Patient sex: F
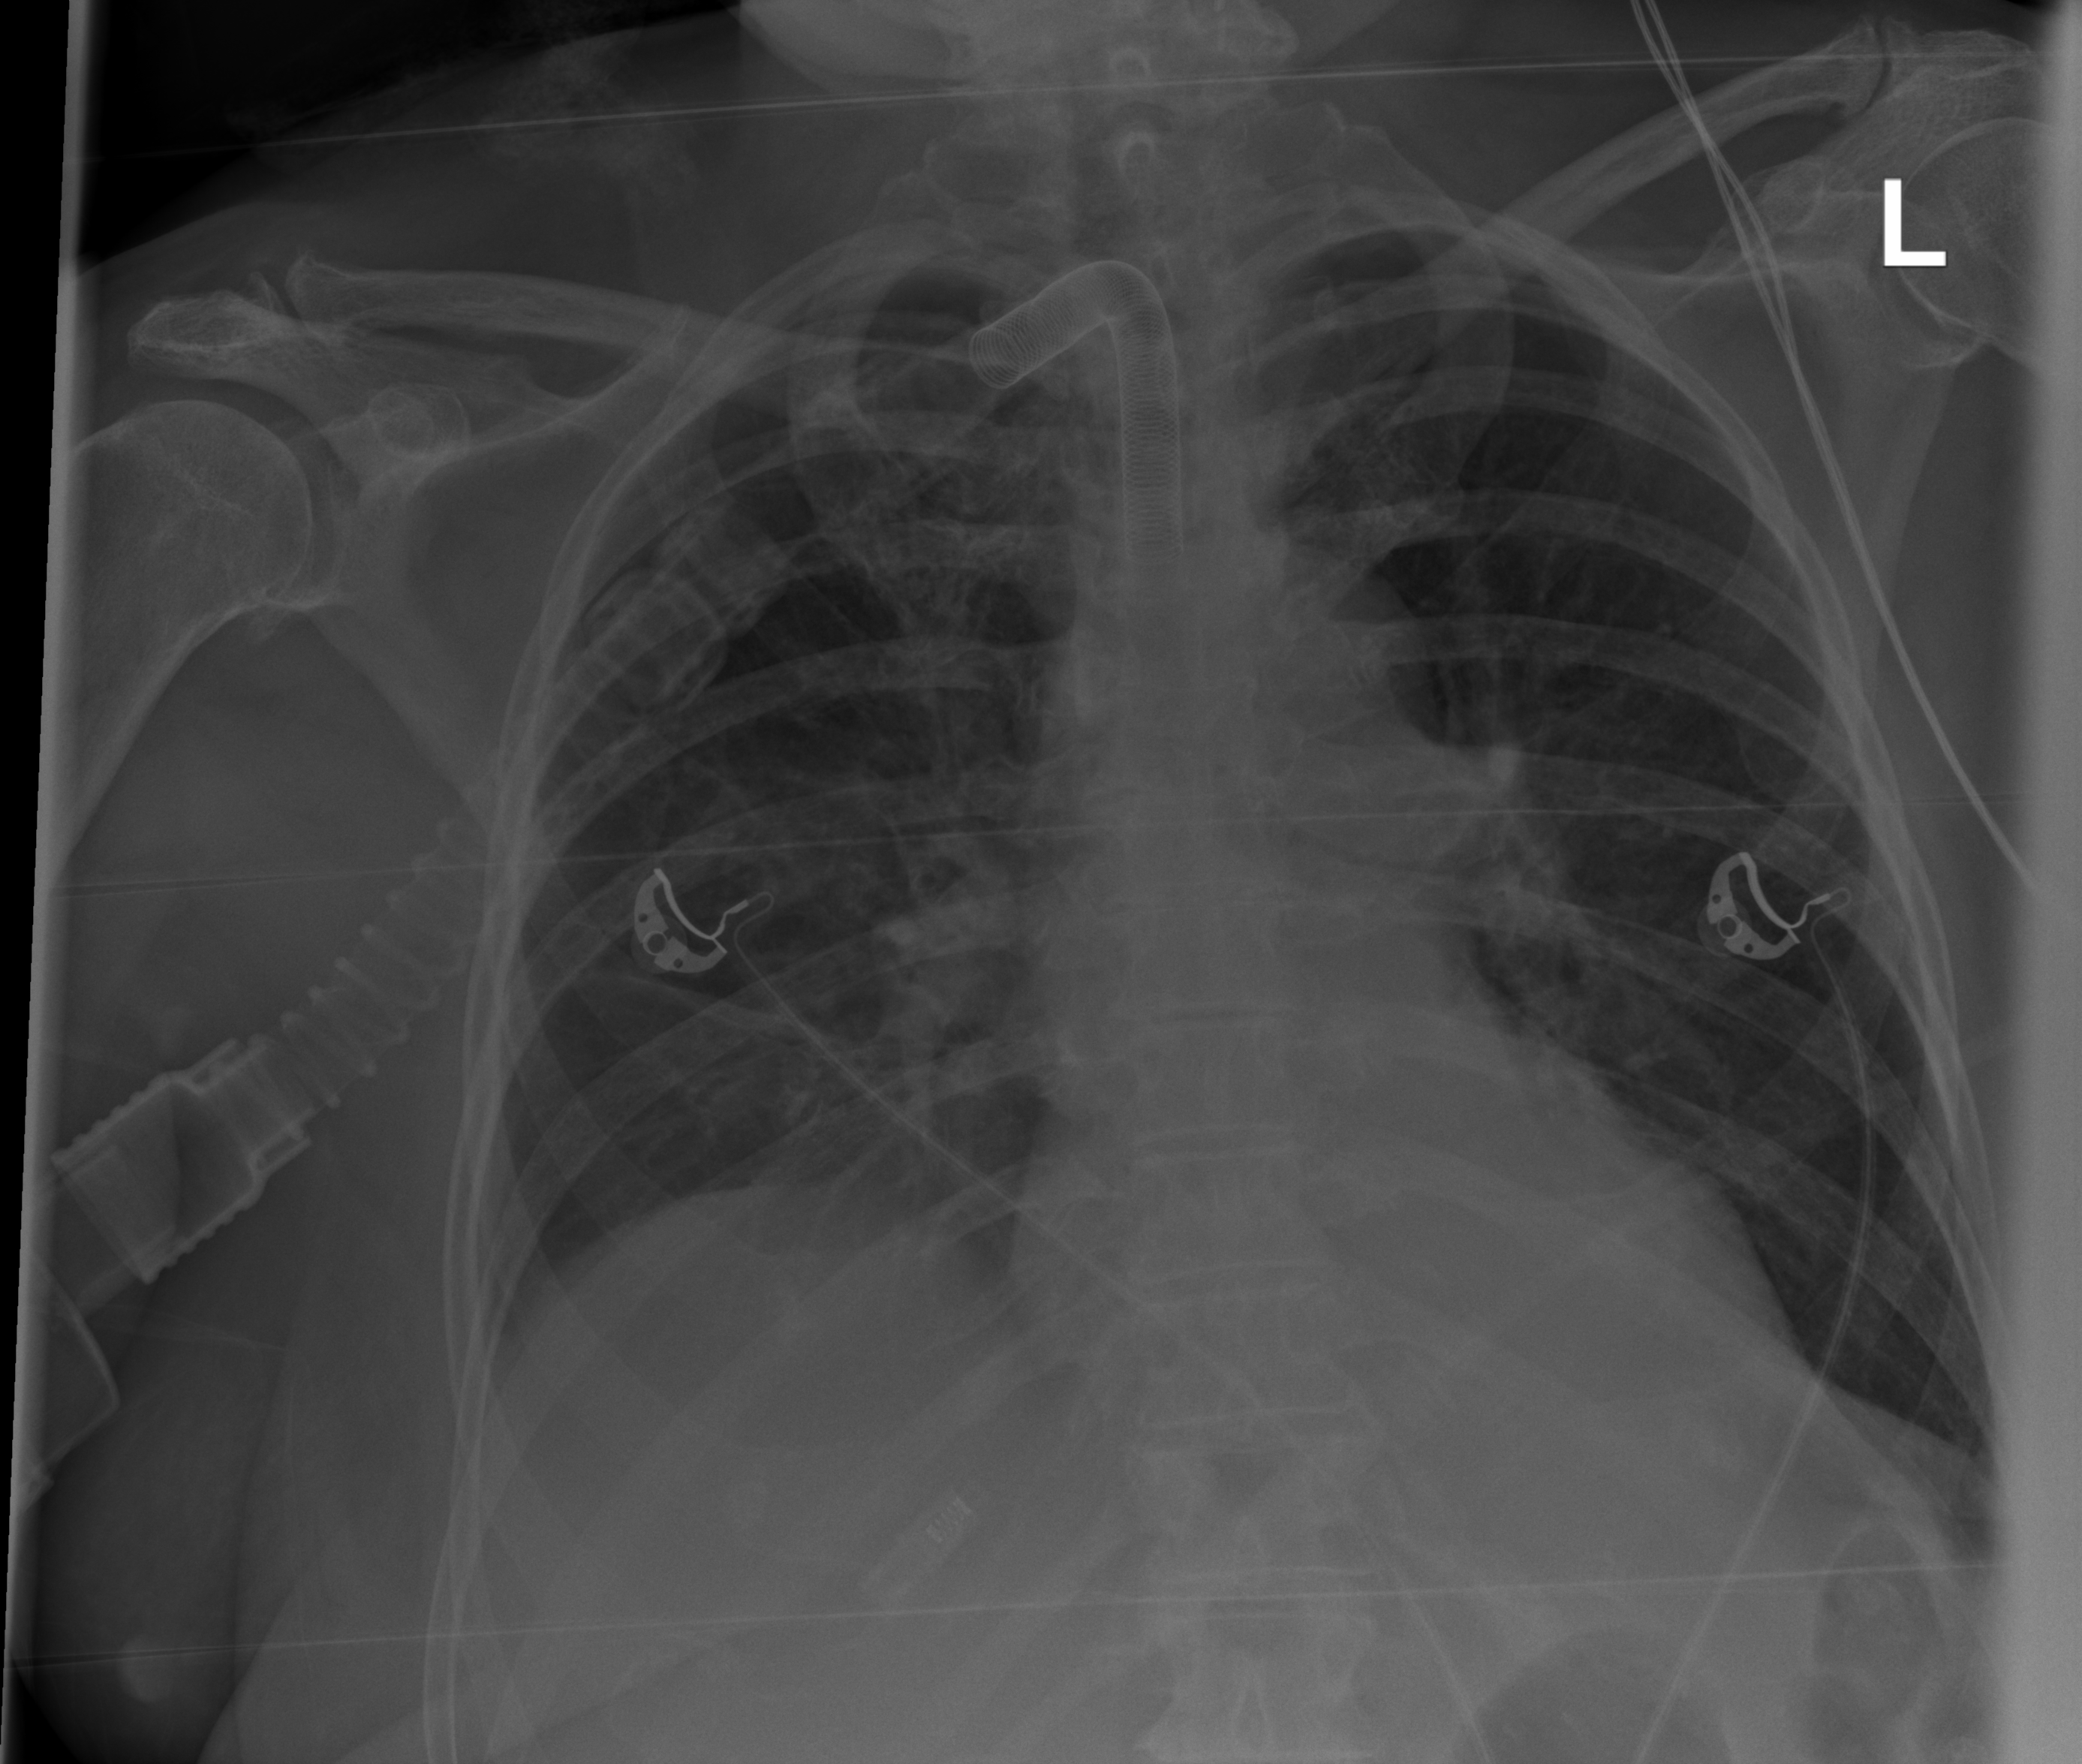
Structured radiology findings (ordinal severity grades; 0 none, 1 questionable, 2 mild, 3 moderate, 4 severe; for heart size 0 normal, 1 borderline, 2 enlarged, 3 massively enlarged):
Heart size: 0
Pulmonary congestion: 0
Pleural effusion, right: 0
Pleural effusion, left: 0
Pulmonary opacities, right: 0
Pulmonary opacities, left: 0
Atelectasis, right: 2
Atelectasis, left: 0